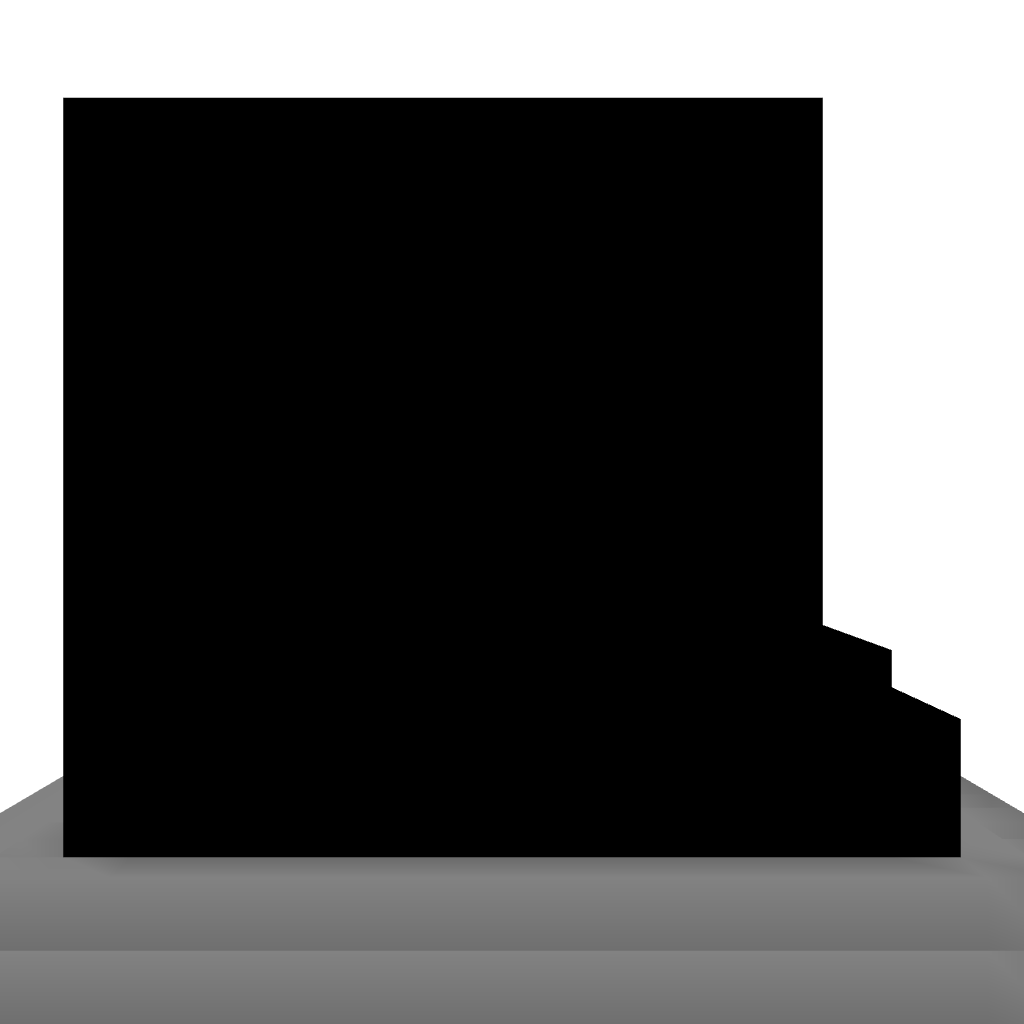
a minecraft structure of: Pointless Scrolling Message bad low quality